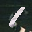
Label: 1